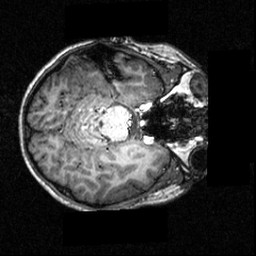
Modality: T1w
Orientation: axial
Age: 19
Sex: female
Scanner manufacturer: siemens
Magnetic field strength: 3.951 T
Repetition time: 1.5 s
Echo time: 0.00335 s